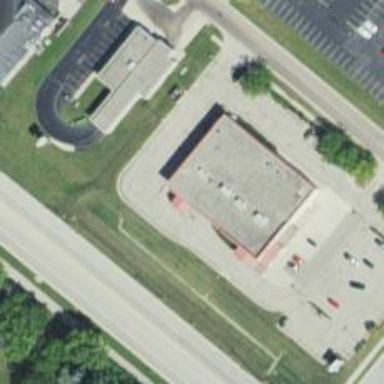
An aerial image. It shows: Pharmacy providing healthcare services.